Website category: book
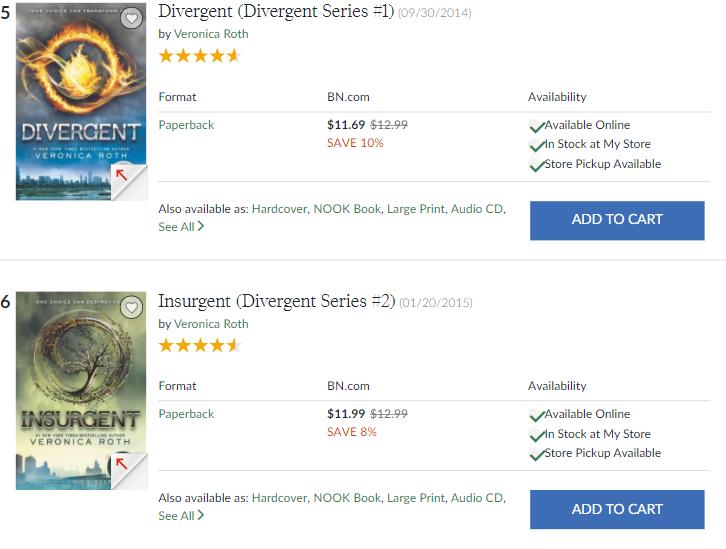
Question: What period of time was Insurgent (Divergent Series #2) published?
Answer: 01/20/2015

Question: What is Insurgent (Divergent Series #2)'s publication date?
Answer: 01/20/2015

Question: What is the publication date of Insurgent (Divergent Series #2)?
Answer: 01/20/2015

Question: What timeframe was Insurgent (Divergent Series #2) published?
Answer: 01/20/2015

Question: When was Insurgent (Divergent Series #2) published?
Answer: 01/20/2015

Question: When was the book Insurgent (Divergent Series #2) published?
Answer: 01/20/2015

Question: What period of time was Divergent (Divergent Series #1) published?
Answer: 09/30/2014

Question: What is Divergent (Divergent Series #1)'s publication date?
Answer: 09/30/2014

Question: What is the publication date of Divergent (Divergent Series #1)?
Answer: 09/30/2014

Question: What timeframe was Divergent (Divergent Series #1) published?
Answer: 09/30/2014

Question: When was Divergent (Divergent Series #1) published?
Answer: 09/30/2014

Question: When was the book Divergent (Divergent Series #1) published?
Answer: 09/30/2014

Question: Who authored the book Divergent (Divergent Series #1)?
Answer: Veronica Roth

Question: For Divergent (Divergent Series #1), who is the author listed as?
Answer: Veronica Roth

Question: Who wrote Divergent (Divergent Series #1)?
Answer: Veronica Roth

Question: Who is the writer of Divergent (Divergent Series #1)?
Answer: Veronica Roth

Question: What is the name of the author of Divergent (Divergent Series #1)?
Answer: Veronica Roth

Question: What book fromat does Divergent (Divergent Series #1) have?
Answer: Paperback

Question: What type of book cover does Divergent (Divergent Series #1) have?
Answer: Paperback

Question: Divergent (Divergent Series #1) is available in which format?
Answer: Paperback

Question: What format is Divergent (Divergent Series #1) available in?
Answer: Paperback

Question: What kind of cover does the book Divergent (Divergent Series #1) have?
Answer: Paperback

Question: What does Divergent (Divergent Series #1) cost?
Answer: $11.69

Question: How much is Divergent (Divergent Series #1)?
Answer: $11.69

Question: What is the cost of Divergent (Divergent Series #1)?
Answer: $11.69

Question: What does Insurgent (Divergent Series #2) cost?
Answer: $11.99

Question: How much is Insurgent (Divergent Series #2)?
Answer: $11.99

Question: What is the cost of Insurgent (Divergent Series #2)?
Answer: $11.99

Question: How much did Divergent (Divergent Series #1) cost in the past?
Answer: $12.99

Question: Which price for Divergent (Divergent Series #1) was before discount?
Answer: $12.99

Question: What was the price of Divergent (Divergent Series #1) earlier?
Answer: $12.99

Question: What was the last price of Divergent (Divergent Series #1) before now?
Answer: $12.99

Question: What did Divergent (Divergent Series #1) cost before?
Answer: $12.99

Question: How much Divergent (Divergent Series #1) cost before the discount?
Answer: $12.99

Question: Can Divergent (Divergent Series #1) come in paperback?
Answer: no

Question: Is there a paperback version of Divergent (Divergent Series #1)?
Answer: no

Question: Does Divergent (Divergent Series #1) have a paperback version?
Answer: no

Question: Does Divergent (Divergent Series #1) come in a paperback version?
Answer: no

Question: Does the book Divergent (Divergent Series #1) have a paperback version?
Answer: no

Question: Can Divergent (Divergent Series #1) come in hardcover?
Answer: yes

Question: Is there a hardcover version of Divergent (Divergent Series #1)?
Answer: yes

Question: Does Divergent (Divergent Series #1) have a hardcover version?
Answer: yes

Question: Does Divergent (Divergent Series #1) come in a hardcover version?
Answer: yes

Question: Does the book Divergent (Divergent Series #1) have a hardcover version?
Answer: yes

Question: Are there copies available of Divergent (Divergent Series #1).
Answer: yes

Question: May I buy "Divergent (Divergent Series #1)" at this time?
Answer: yes

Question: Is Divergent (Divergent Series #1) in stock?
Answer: yes

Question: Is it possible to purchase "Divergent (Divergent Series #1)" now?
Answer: yes

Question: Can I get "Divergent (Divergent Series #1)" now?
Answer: yes

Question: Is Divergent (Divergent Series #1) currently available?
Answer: yes

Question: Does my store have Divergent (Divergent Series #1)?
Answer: yes

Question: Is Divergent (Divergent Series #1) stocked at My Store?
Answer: yes

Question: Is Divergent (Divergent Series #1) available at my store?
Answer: yes

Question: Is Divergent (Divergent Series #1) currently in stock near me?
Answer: yes

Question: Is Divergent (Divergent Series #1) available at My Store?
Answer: yes

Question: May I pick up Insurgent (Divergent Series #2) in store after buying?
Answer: yes

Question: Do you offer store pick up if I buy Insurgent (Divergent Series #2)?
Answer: yes

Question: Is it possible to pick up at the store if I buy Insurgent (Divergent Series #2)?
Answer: yes

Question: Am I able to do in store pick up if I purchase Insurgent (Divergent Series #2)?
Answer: yes

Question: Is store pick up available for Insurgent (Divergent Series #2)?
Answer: yes

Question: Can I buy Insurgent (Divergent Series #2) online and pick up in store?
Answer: yes